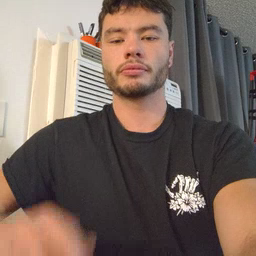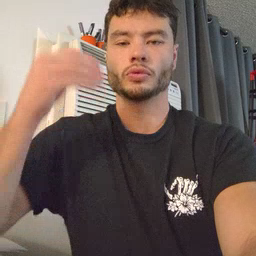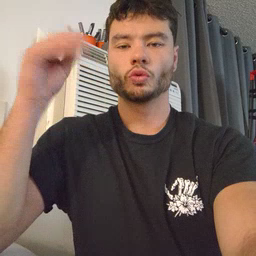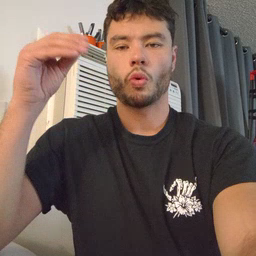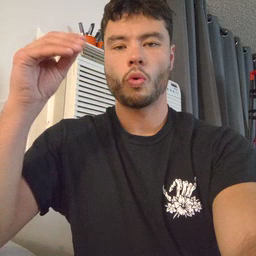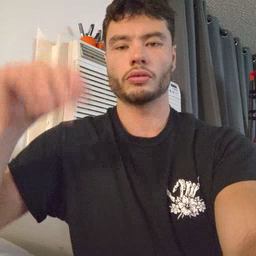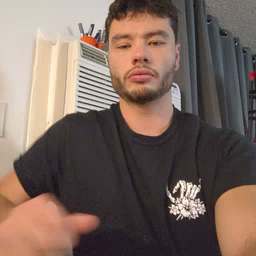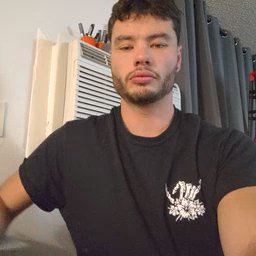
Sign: store